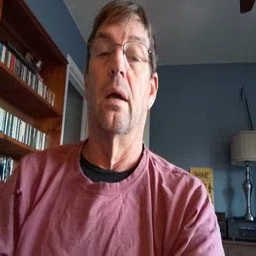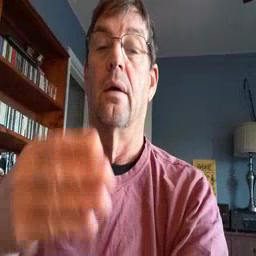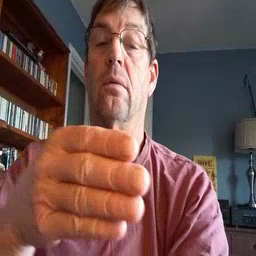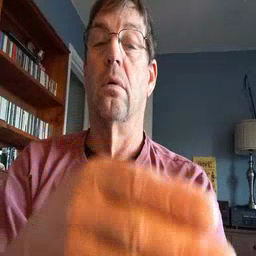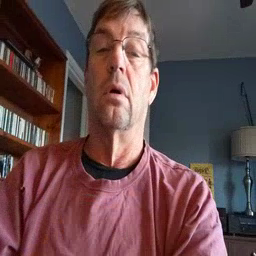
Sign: fish